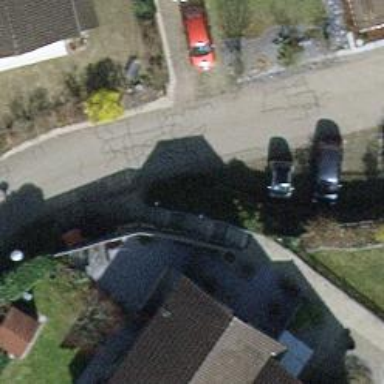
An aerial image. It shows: Road with steps.